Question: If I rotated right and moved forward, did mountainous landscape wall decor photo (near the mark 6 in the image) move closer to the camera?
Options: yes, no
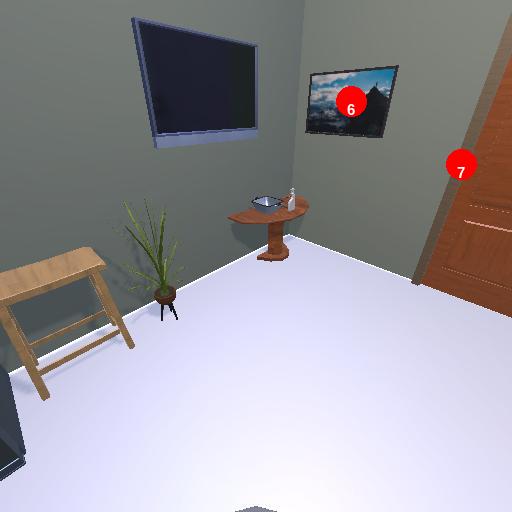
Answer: yes